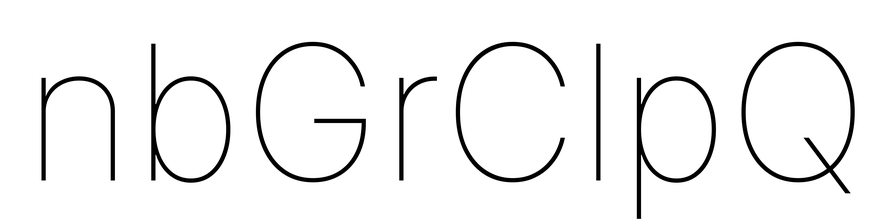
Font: Inter_Thin